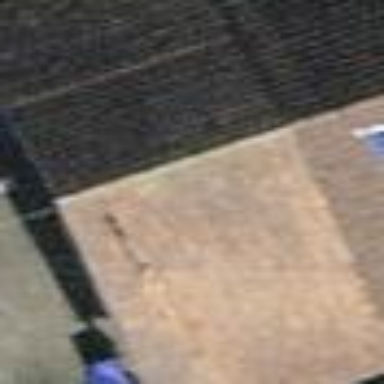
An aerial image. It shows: Shed.